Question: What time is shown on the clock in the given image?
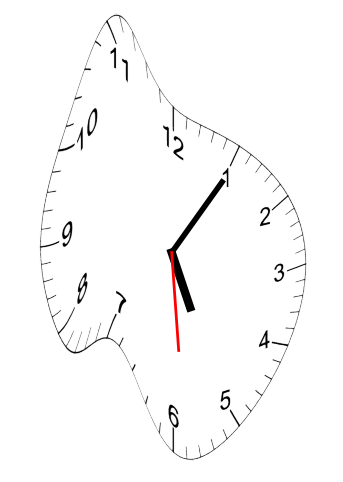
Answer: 05:05:29